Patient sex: M
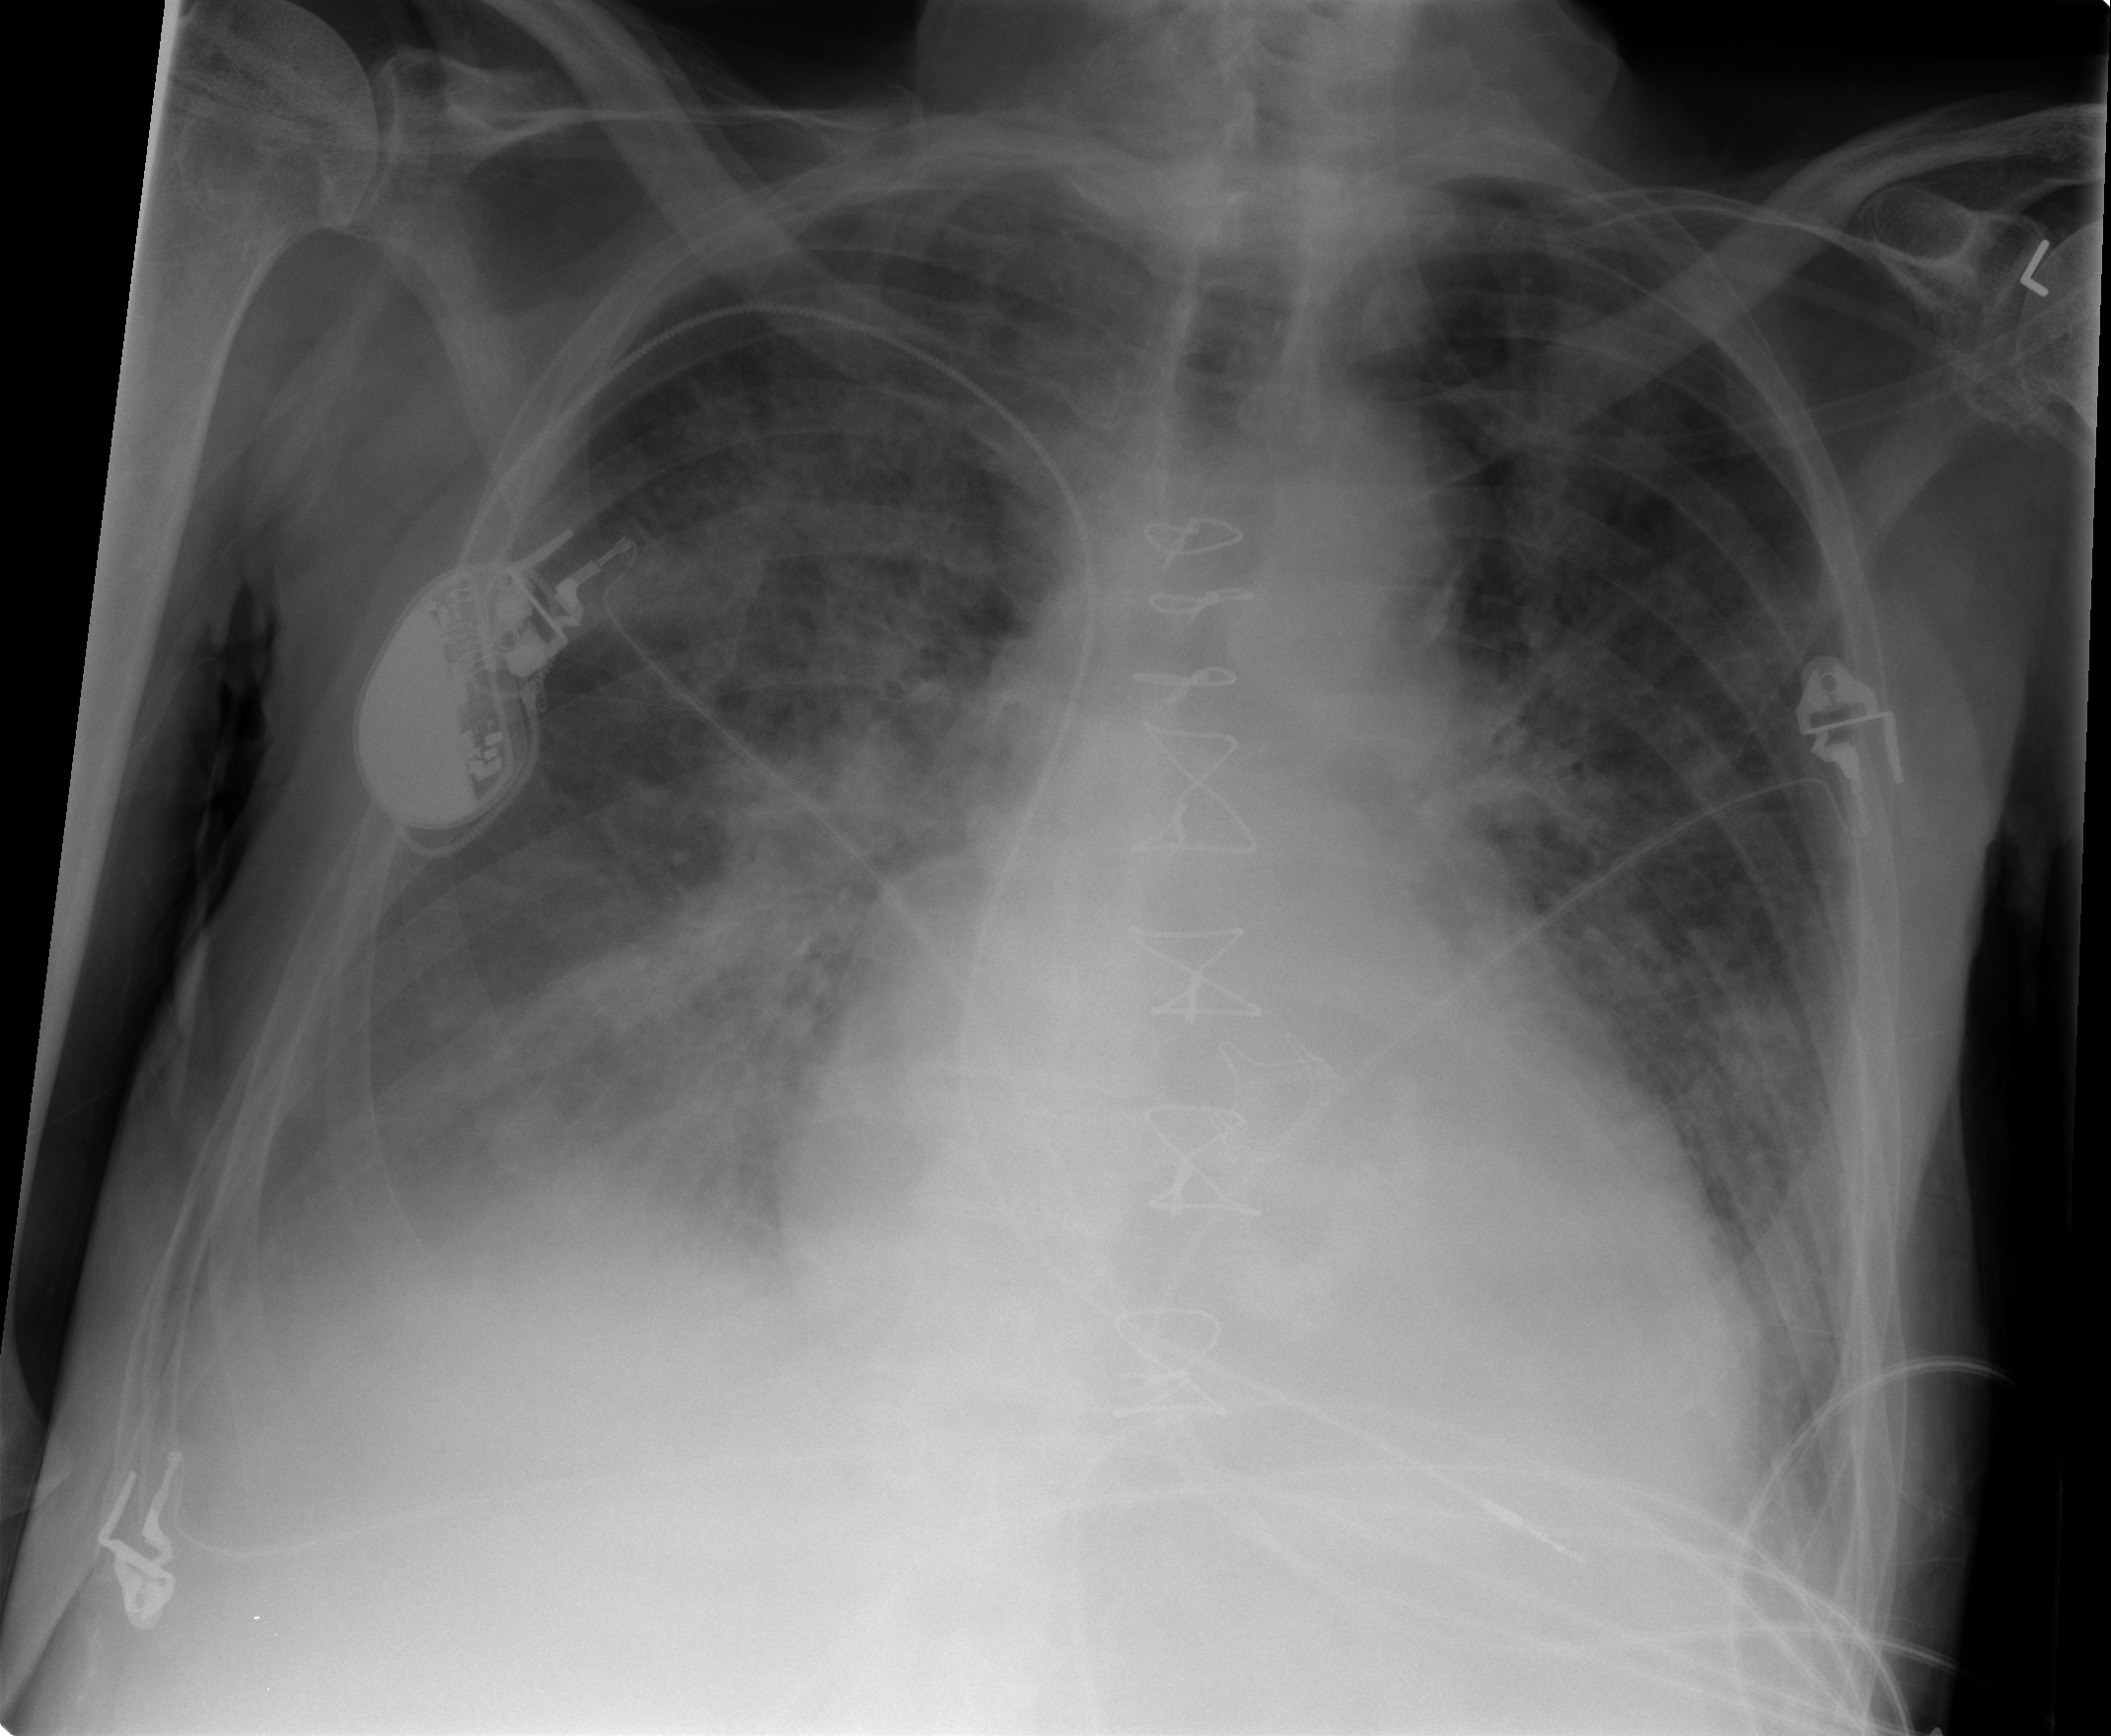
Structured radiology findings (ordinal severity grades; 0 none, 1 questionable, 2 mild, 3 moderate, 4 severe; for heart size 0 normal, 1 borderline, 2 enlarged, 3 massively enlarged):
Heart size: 2
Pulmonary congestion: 3
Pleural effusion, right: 2
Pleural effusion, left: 1
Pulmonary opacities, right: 2
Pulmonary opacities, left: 2
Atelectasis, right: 2
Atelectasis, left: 2